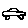
Label: car